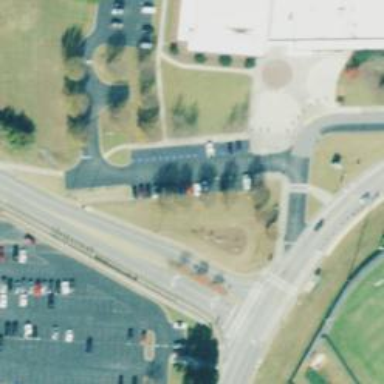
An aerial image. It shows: Parking space.